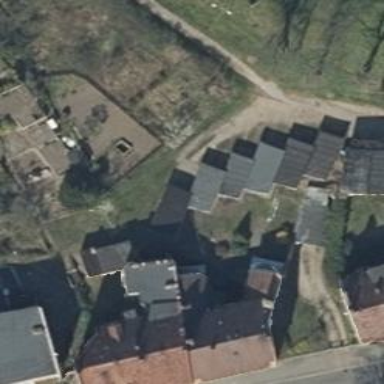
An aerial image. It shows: Group of garages.